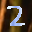
Label: 2